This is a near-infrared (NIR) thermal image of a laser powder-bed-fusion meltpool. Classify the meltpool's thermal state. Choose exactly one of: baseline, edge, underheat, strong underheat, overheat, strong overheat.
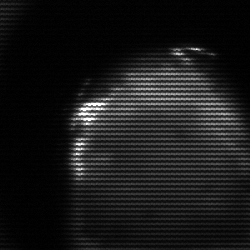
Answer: edge